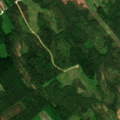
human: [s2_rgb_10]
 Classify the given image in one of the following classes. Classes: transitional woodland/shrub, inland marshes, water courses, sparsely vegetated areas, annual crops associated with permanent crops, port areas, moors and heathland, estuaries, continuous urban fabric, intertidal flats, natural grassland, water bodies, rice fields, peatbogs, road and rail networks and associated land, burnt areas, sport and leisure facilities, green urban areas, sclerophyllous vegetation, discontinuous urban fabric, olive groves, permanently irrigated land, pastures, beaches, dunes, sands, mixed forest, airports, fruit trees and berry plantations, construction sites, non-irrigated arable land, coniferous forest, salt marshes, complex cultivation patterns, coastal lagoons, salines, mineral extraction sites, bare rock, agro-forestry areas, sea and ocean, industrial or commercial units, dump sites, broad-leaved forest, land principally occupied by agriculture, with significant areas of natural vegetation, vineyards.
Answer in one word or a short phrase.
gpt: coniferous forest, mixed forest, transitional woodland/shrub